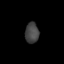
Tissue: lung
Cell type: Epithelial cells
Senescence score: 0.2432
Nuclear area (px): 277
Mean DAPI intensity: 67.574